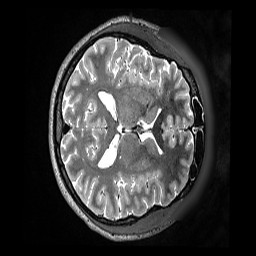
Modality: T2w
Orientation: axial
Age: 42
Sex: male